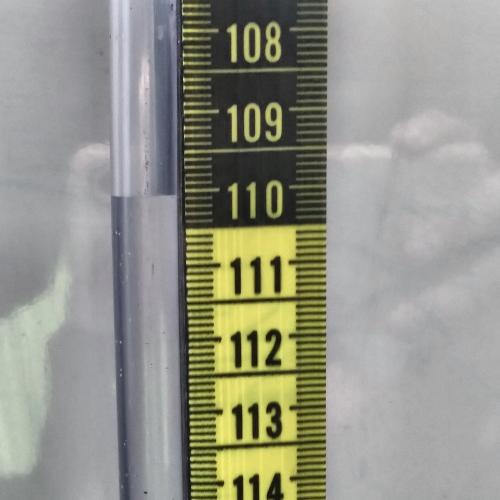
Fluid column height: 110.1 cm